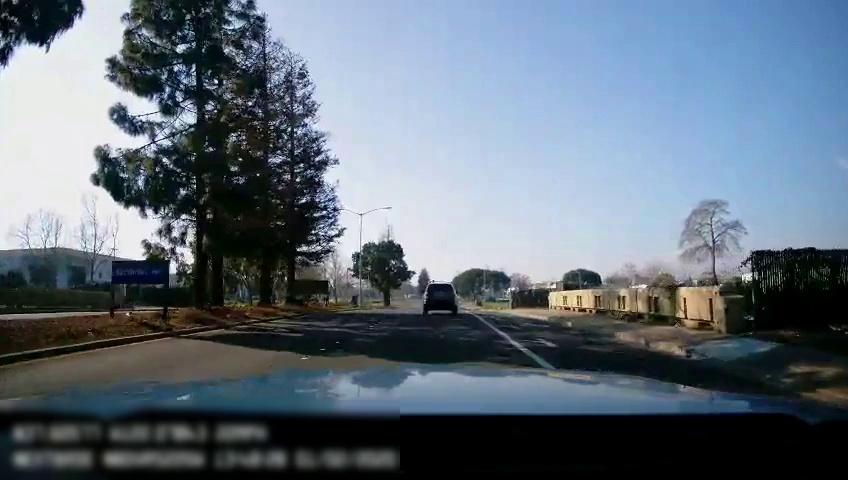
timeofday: Day
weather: Sunny
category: Drivable Space
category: Drivable Space
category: Vehicles | SUV
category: Lanes | Current Lane
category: Lanes | Current Lane
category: Lanes | Alternate Lane
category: Lanes | Alternate Lane